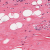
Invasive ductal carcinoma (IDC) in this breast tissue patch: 0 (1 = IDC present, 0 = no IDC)